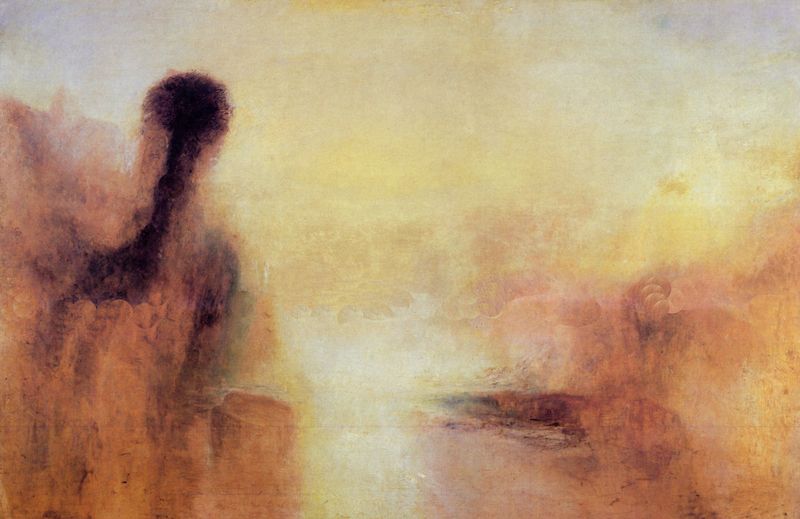
Titel: Landschaft mit Wasser
Künstler: William Turner
Standort: London
Institution: Tate Gallery
Schlagwörter: baum, blau, dunkel, gemälde, himmel, meer, schatten, wasser, weiß, wolken, aquarell, fluss, gelb, impressionismus, landschaft, menschen, ocker, see, braun, flou, frau, hell, licht, orange, rücken, schwarz, rot, schleier, wolke, ball, beige, blass, mensch, öl, horizont, natur, sonnenaufgang, spiegelung, rauch, sonne, land, figur, gold, blässe, england, kontrast, rosa, zart, boot, gleb, küste, schiff, strand, welle, papier, studie, moderne, abstrakt, berge, farben, fels, modern, dunst, farbe, nebel, sonnenuntergang, tag, romantik, dampf, turner, brun, stimmung, impression, diesig, explosion, strahlen, geld, strahl, staub, kugel, sonnig, fleck, flecken, diffus, verschwommen, verwischt, hölle, lichtspiel, rötlich, leuchtend, reflex, gelblich, ombre, strahlend, soleil, fleuve, inferno, augenblick, port, gegenstandslos, unschärfe, all, william, feuerball, william turner, irisierend, russ, barque, heel, lumier, impressionnislm